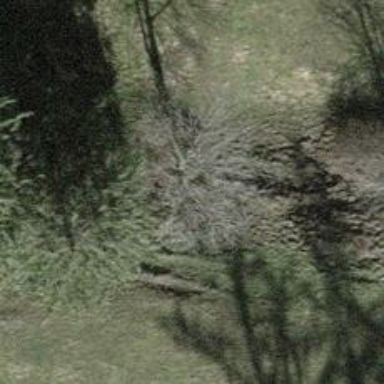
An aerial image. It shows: Urban tree adds touch of nature to the surroundings.